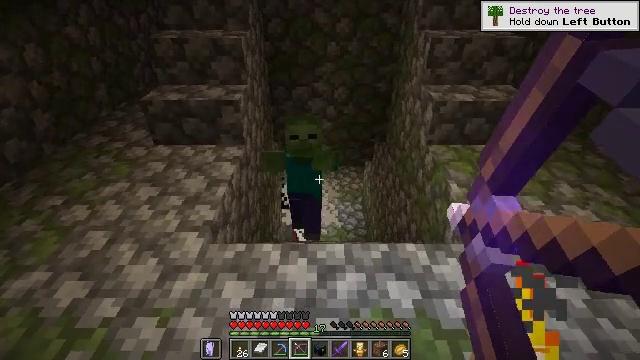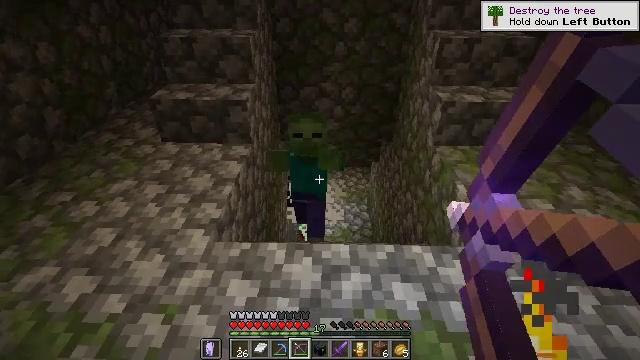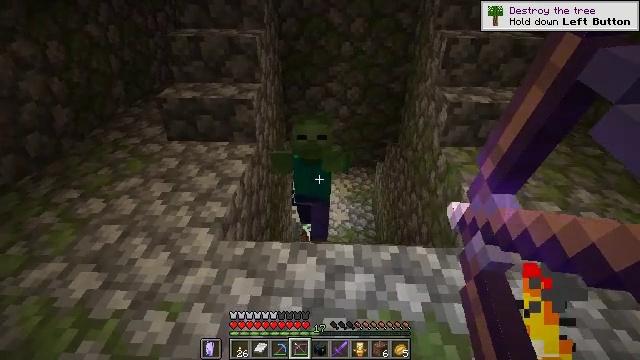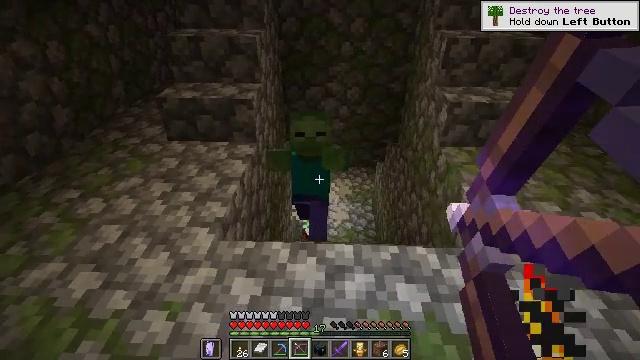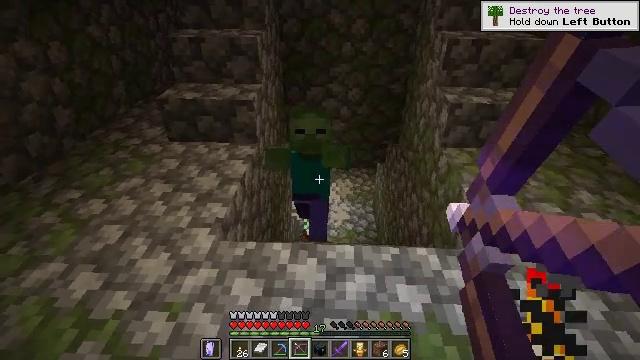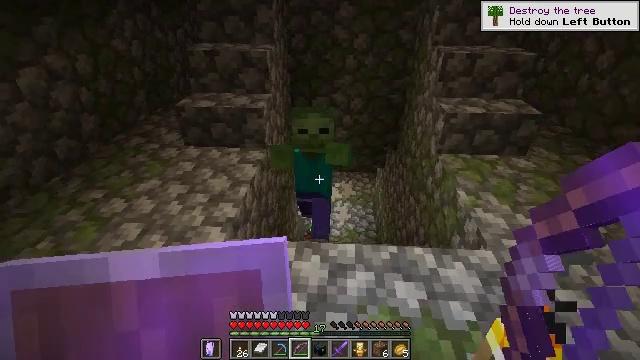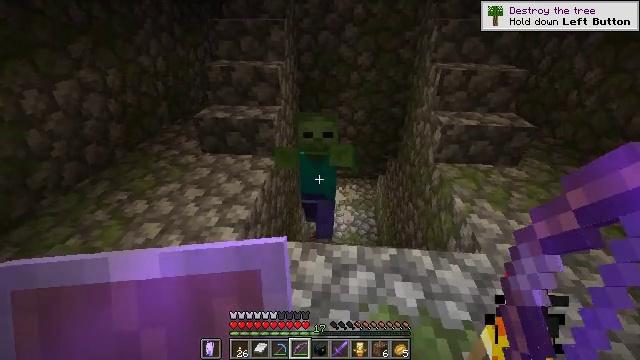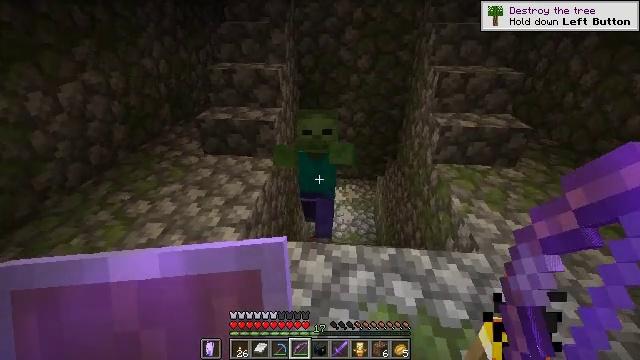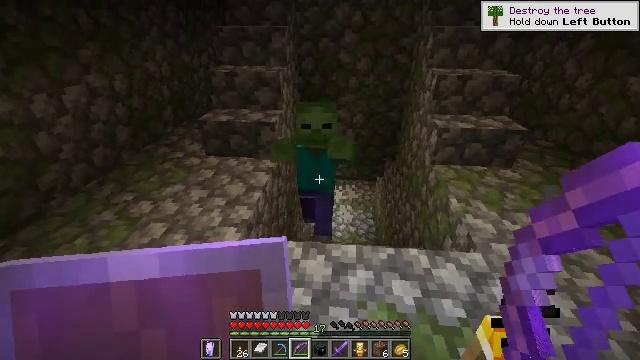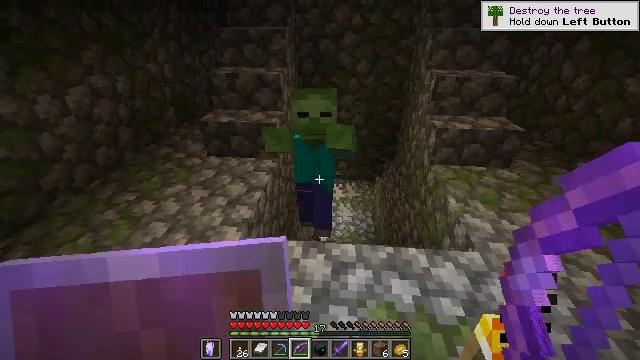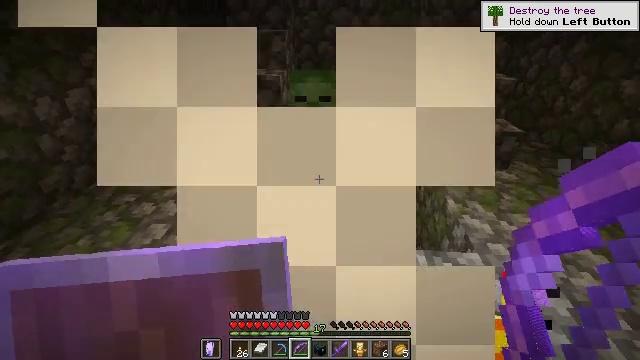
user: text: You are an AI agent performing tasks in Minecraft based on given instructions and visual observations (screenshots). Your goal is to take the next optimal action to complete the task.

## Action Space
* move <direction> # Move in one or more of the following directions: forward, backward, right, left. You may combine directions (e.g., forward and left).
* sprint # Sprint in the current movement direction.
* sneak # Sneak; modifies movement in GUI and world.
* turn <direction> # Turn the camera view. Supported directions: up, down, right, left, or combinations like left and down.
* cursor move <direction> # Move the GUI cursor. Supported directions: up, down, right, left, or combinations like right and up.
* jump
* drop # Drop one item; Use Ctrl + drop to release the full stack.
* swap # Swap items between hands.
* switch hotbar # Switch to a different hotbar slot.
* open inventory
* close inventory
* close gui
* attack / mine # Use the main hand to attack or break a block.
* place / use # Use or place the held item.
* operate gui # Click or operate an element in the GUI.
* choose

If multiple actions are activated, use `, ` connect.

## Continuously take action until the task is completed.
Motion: motion action
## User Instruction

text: Kill a zombie.
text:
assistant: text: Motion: turn left, use / place
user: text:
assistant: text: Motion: turn left, use / place
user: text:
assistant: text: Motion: use / place
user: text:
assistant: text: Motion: use / place
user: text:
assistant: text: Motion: no_op
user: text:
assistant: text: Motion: turn left and up
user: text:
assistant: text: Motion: no_op
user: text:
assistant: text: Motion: no_op
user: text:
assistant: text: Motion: no_op
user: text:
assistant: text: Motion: no_op
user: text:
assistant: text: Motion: no_op